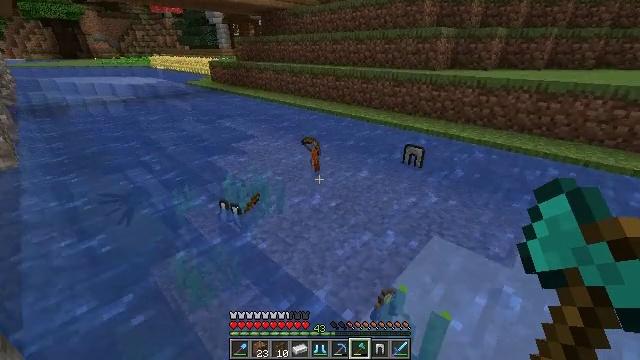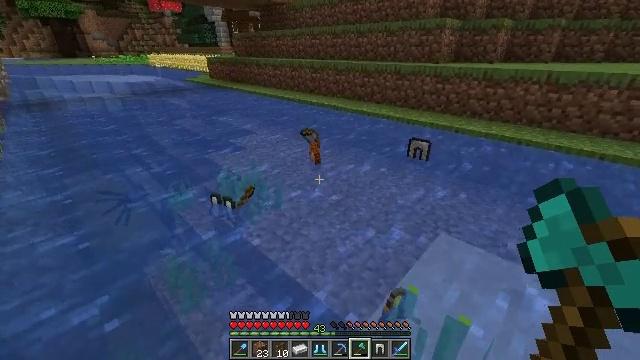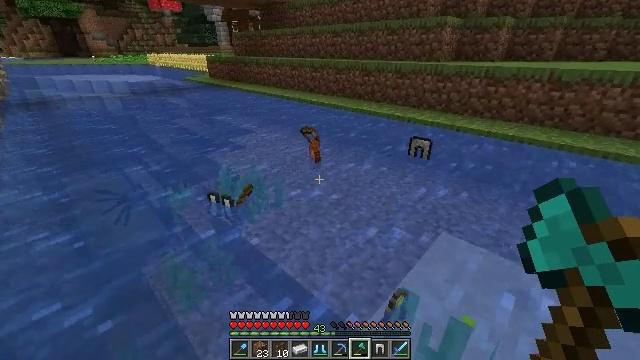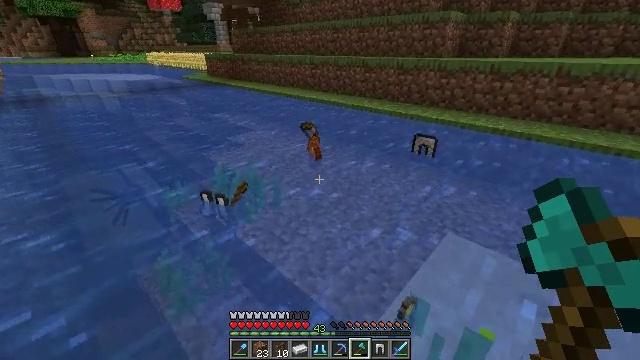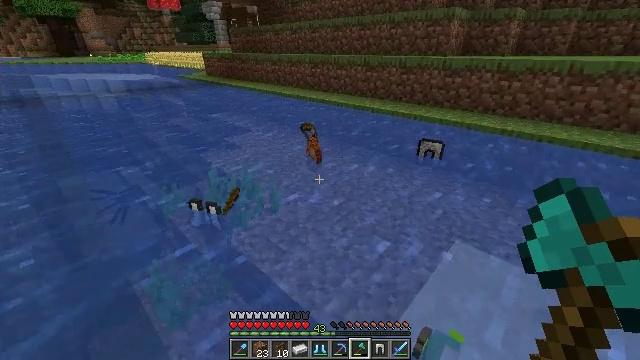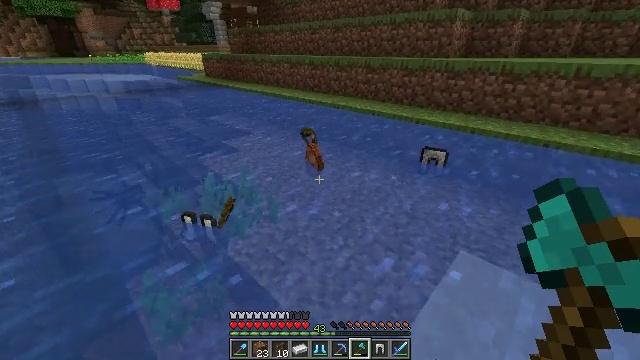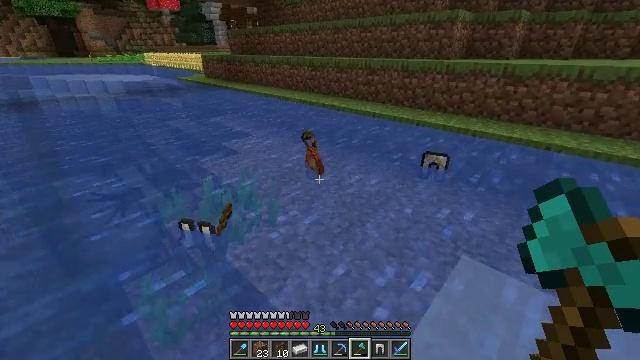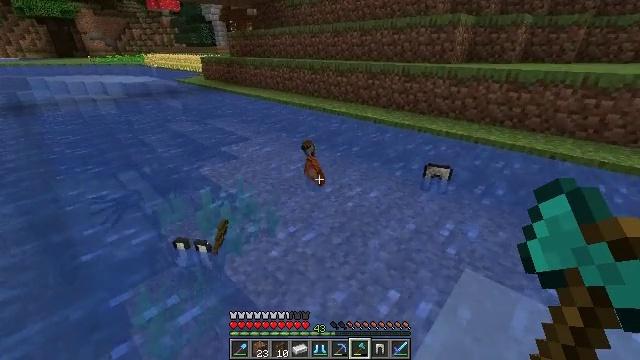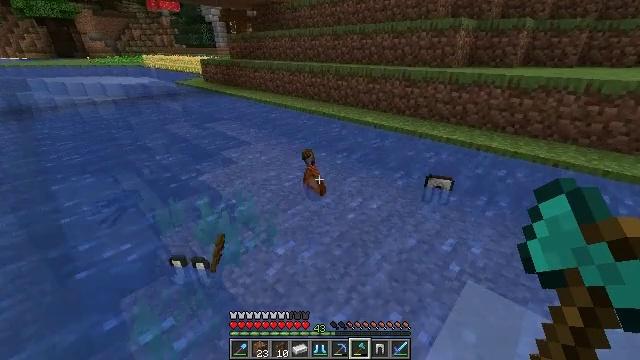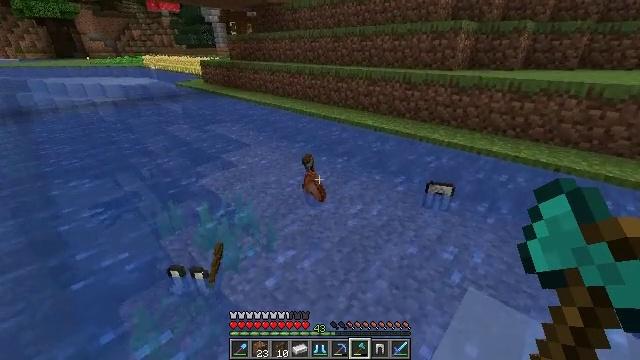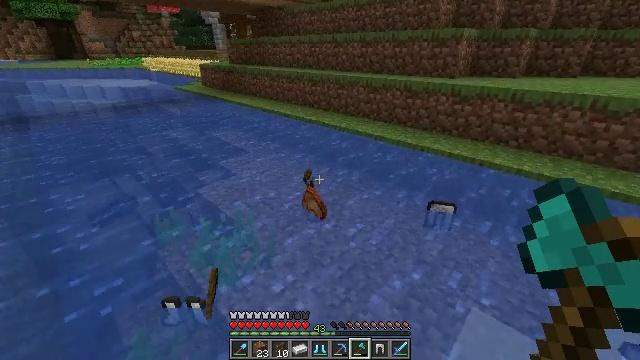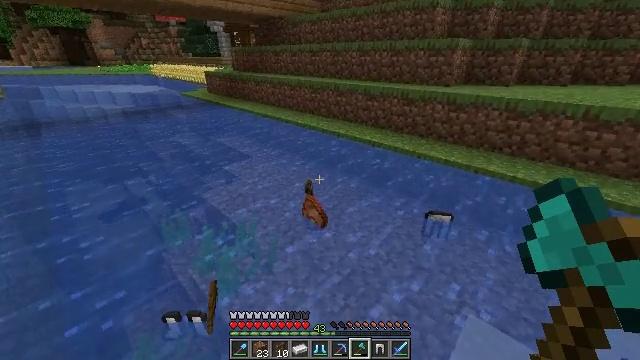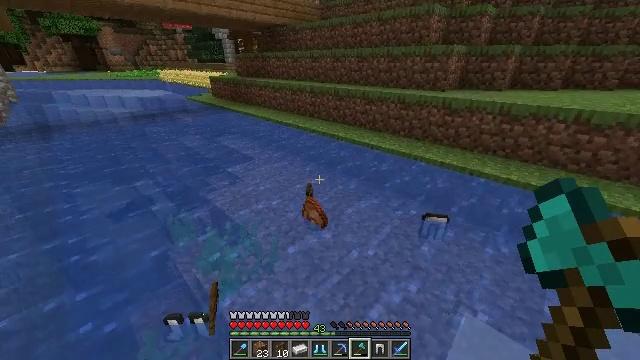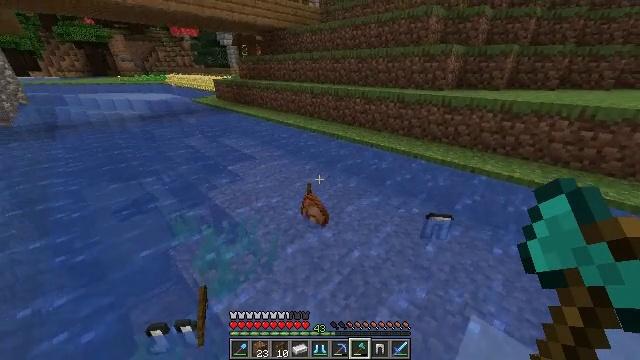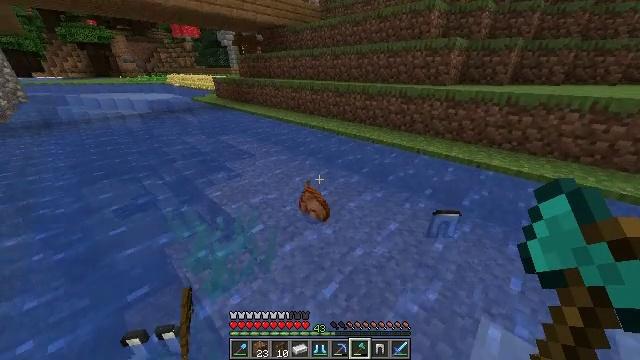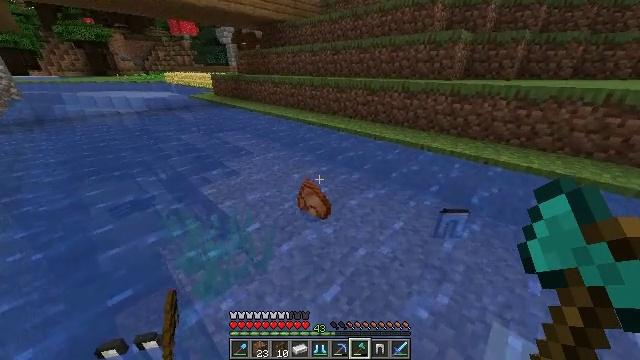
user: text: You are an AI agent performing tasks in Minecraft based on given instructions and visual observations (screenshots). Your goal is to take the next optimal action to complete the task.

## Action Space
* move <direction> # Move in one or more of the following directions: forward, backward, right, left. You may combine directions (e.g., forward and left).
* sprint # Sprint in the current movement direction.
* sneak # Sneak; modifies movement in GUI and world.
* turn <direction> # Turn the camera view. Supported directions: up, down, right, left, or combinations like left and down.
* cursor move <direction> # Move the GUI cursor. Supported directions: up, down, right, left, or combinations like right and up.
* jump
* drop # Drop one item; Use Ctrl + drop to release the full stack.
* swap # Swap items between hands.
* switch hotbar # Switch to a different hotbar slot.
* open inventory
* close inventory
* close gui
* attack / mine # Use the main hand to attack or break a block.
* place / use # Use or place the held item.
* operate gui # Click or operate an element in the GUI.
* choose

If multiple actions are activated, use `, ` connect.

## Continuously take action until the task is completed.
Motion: motion action
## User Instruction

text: Drop chainmail leggings.
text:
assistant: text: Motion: move forward, sprint, jump
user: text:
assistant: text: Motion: move forward, sprint, jump
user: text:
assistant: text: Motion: move forward, sprint, jump
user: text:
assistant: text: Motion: move forward, sprint, jump
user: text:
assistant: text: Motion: move forward, sprint, jump
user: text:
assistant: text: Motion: move forward, jump
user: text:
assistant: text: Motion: move forward, jump
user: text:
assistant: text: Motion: move forward, jump
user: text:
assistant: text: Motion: move forward, jump
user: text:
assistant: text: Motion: move forward, sprint, jump
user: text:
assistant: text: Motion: move forward, sprint, jump
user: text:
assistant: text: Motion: move forward, sprint, jump
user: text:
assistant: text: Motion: move forward, jump
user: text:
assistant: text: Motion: move forward, jump
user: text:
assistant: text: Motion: move forward, jump
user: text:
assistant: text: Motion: move forward, jump
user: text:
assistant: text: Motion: move forward, jump
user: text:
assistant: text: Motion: move forward, jump
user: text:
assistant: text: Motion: move forward
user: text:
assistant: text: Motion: move forward
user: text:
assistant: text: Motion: move forward
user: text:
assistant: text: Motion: move forward
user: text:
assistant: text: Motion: move forward
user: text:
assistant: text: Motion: move forward
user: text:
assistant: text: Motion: move forward
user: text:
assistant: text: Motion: move forward
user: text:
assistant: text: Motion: no_op
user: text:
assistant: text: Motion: no_op
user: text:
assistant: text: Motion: no_op
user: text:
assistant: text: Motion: no_op